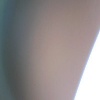
Label: sunburn